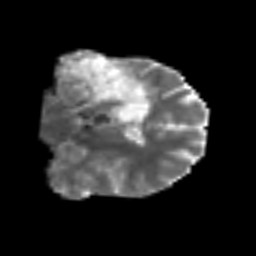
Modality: MD
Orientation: coronal
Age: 41
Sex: male
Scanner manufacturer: siemens
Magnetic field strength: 3 T
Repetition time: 6.1 s
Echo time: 0.101 s